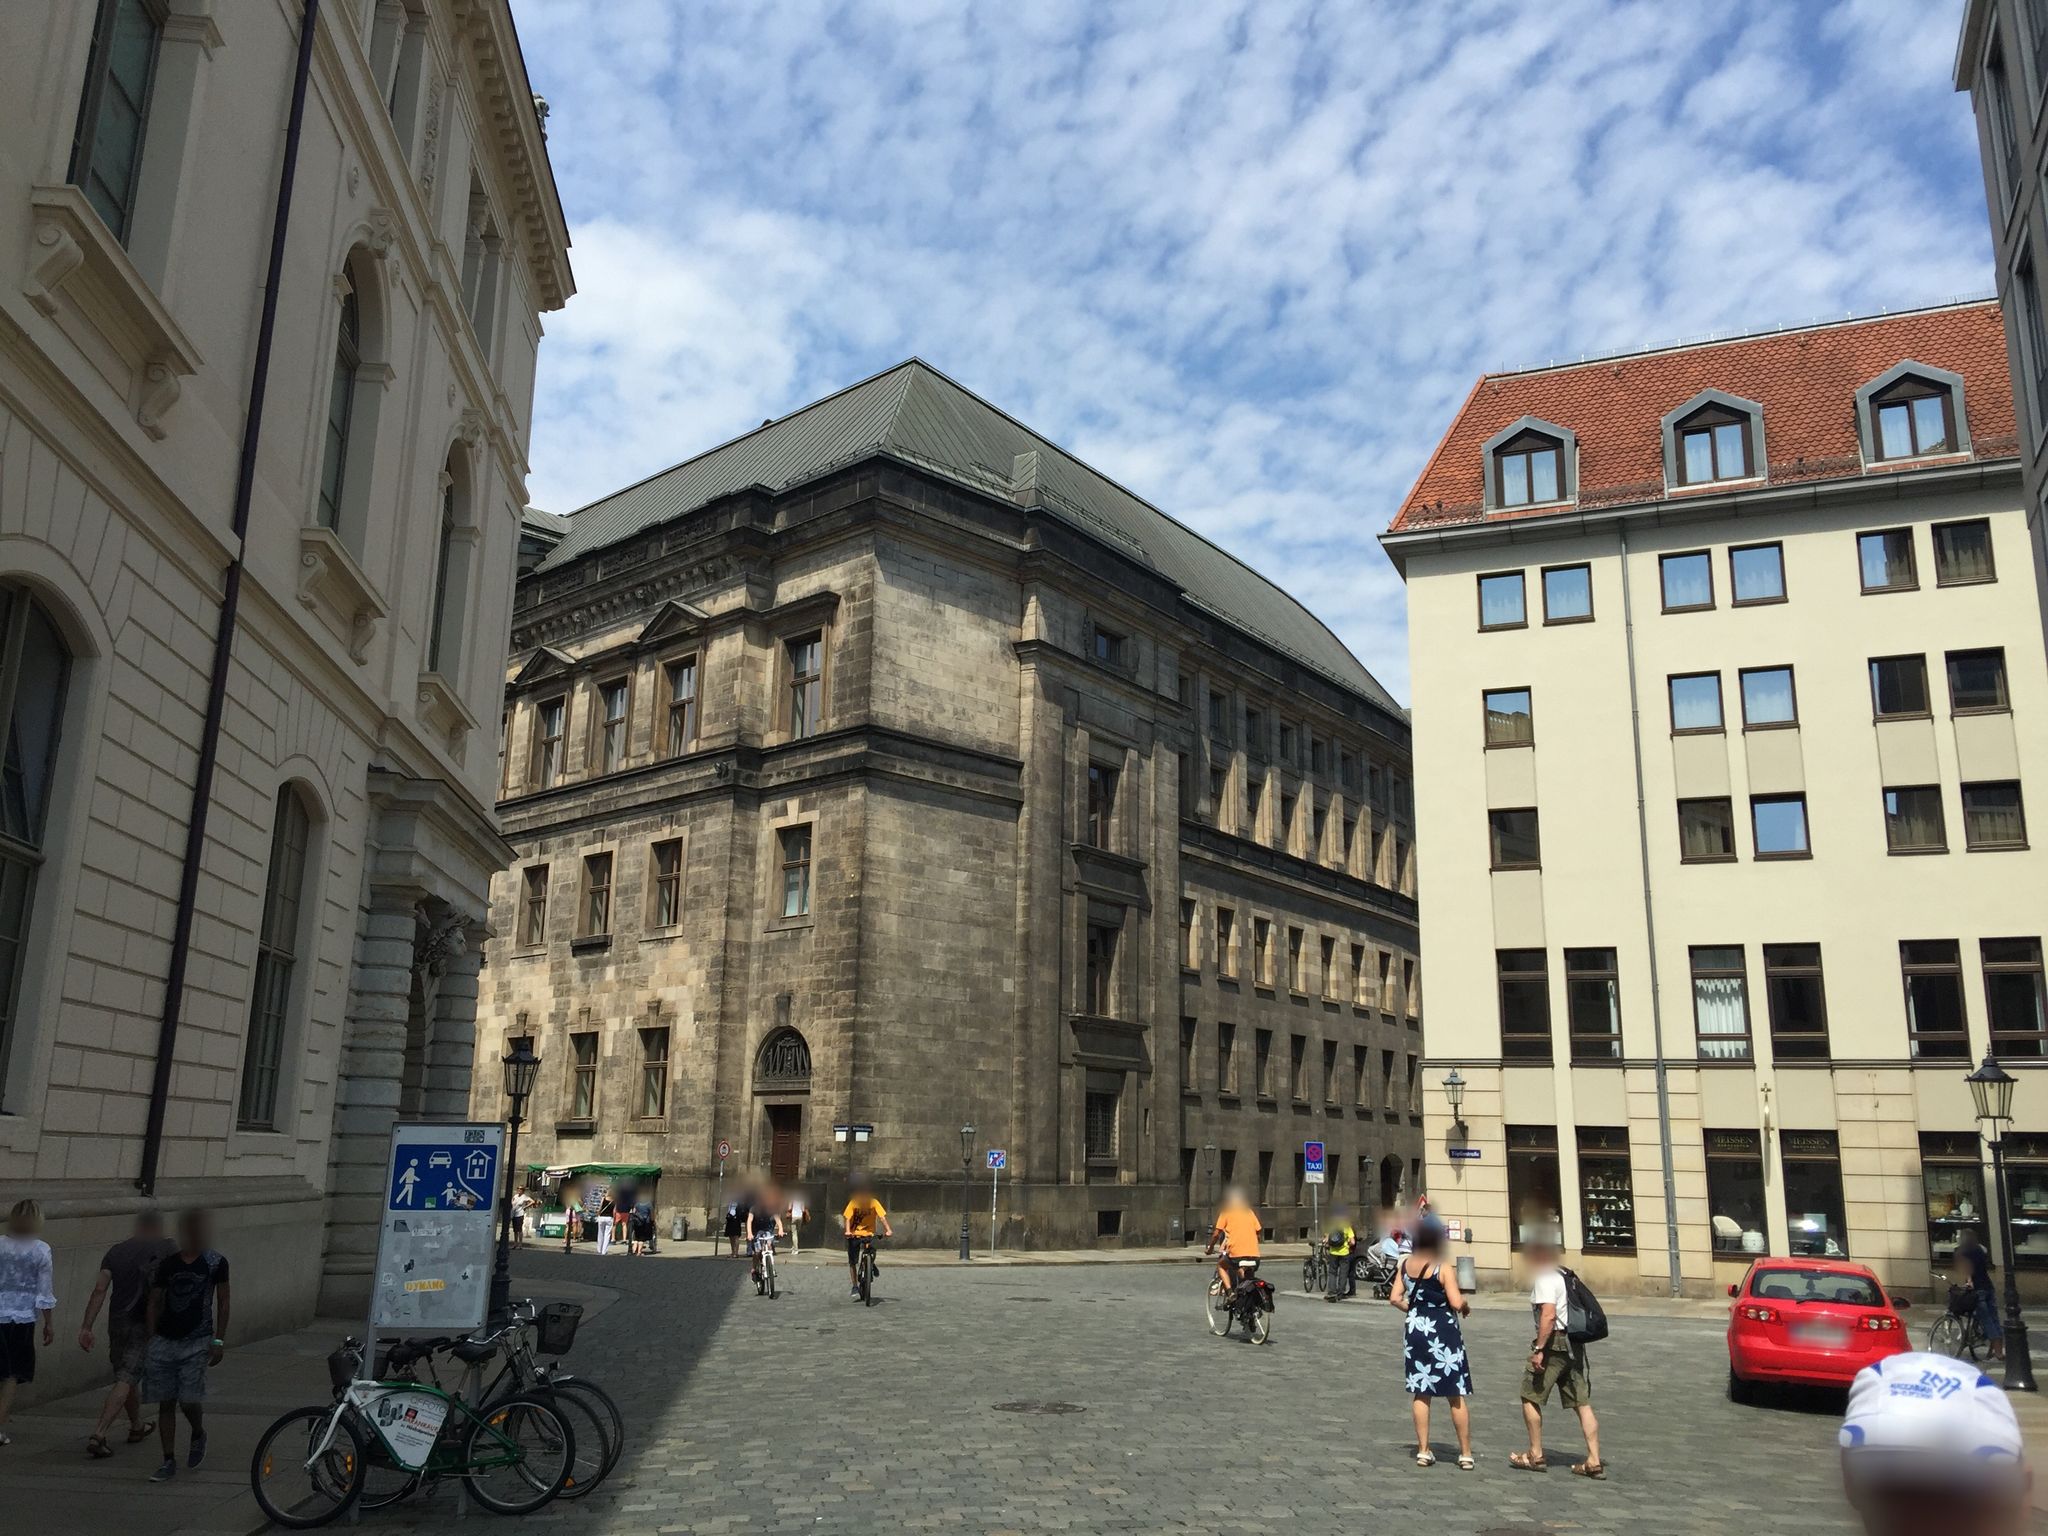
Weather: clear
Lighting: day
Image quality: good
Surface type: walking surface
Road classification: corridor, pedestrian
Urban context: urban centre
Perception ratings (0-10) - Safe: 2.72, Lively: 8.64, Beautiful: 6.65, Boring: 5.74, Depressing: 3.45, Wealthy: 8.28